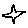
Label: star